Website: bh-photo
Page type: address-validator
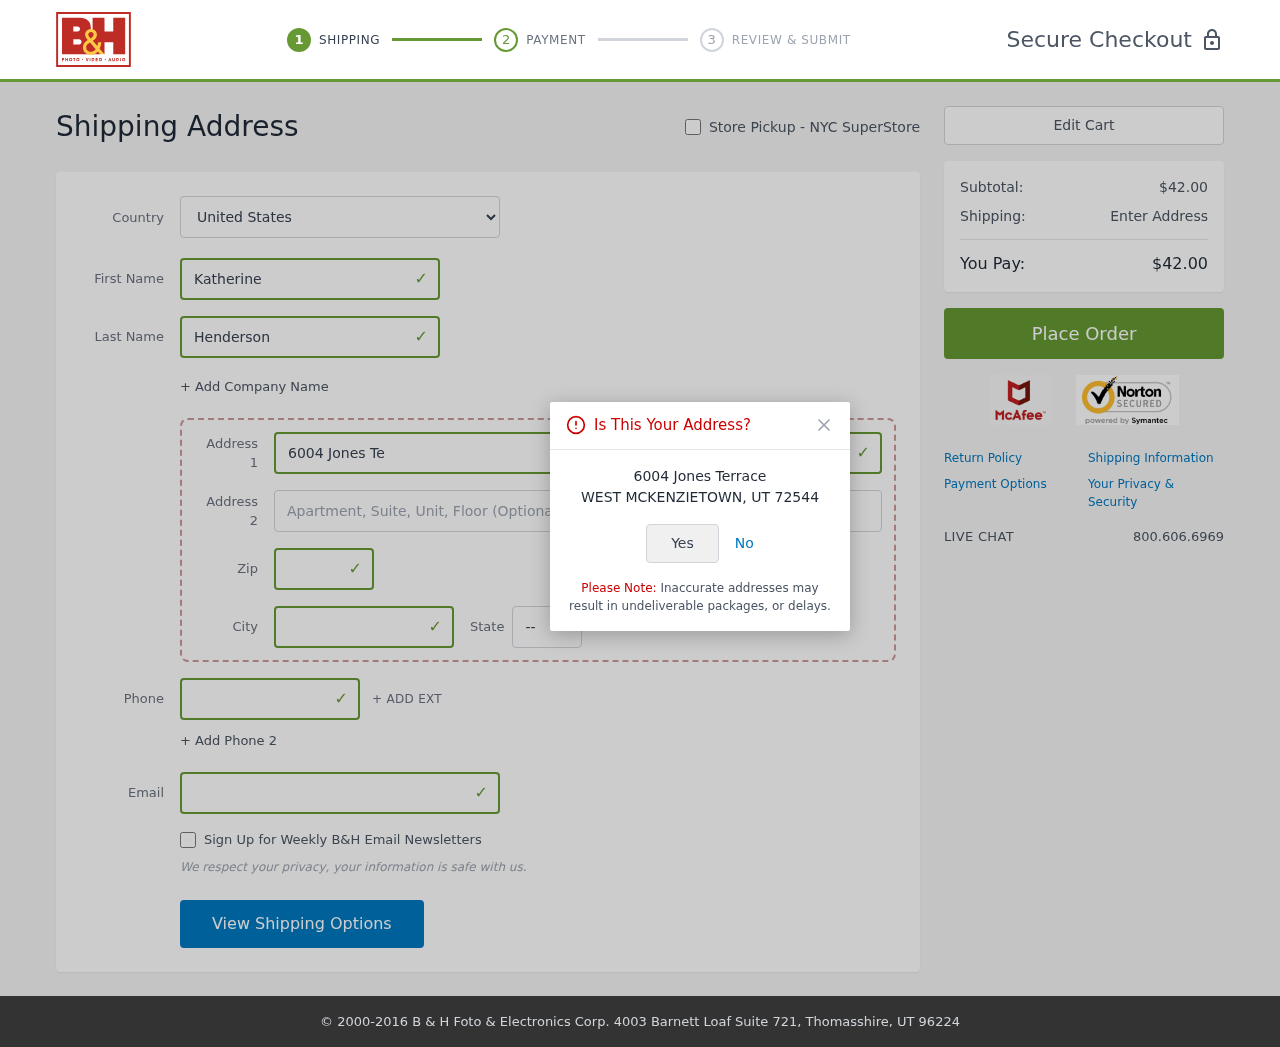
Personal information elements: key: PII_CITY
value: West Mckenzietown
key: PII_COUNTRY
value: United States
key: PII_EMAIL
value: katherine_henderson@gmail.com
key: PII_FIRSTNAME
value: Katherine
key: PII_LASTNAME
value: Henderson
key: PII_PHONE
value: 3096668555
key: PII_POSTCODE
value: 72544
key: PII_STATE_ABBR
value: UT
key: PII_STREET
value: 6004 Jones Terrace
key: PII_CITY_CONFIRM
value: WEST MCKENZIETOWN
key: PII_POSTCODE_FULL
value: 72544
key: PII_POSTCODE_NUMERIC
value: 72544
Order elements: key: ORDER_SUBTOTAL
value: $42.00
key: ORDER_TOTAL
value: $42.00